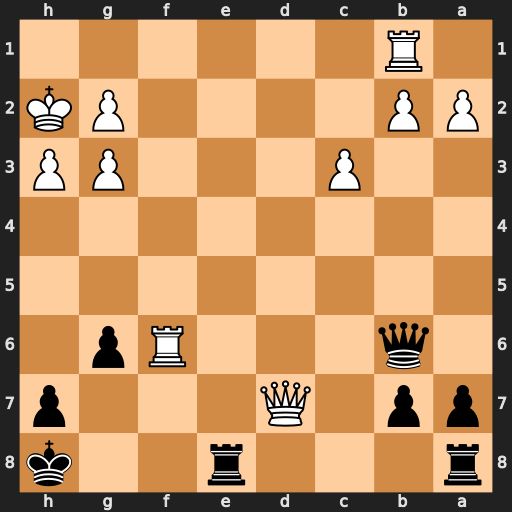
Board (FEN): r3r2k/pp1Q3p/1q3Rp1/8/8/2P3PP/PP4PK/1R6
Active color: b
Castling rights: -
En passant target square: -
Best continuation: Qxf6